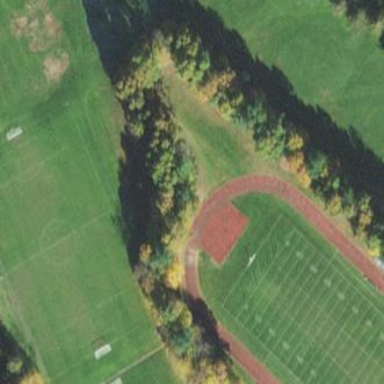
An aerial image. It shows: Lacrosse pitch for sports and leisure activities.